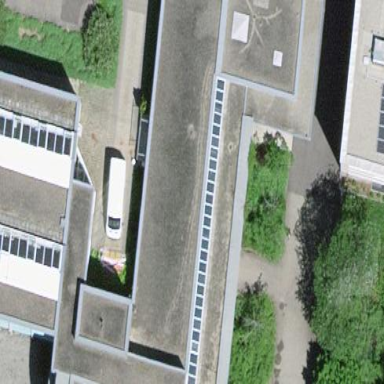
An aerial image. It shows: Part of building.